Question: I manually created a memory leak, but the Debug Memory Graph cannot detect it.
This only happens on the controller, not on the general object type.
Any one konw why?

This is the code I used
'''
import UIKit
class ViewController: UIViewController {
override func touchesBegan(_ touches: Set<UITouch>, with event: UIEvent?) {
present(Demo(), animated: true, completion: nil)
}
}
class Demo : UIViewController {
var obj:Demo?
override func viewDidLoad() {
super.viewDidLoad()
view.backgroundColor = .systemTeal
obj = self
}
override func touchesBegan(_ touches: Set<UITouch>, with event: UIEvent?) {
dismiss(animated: true, completion: nil)
}
}
'''
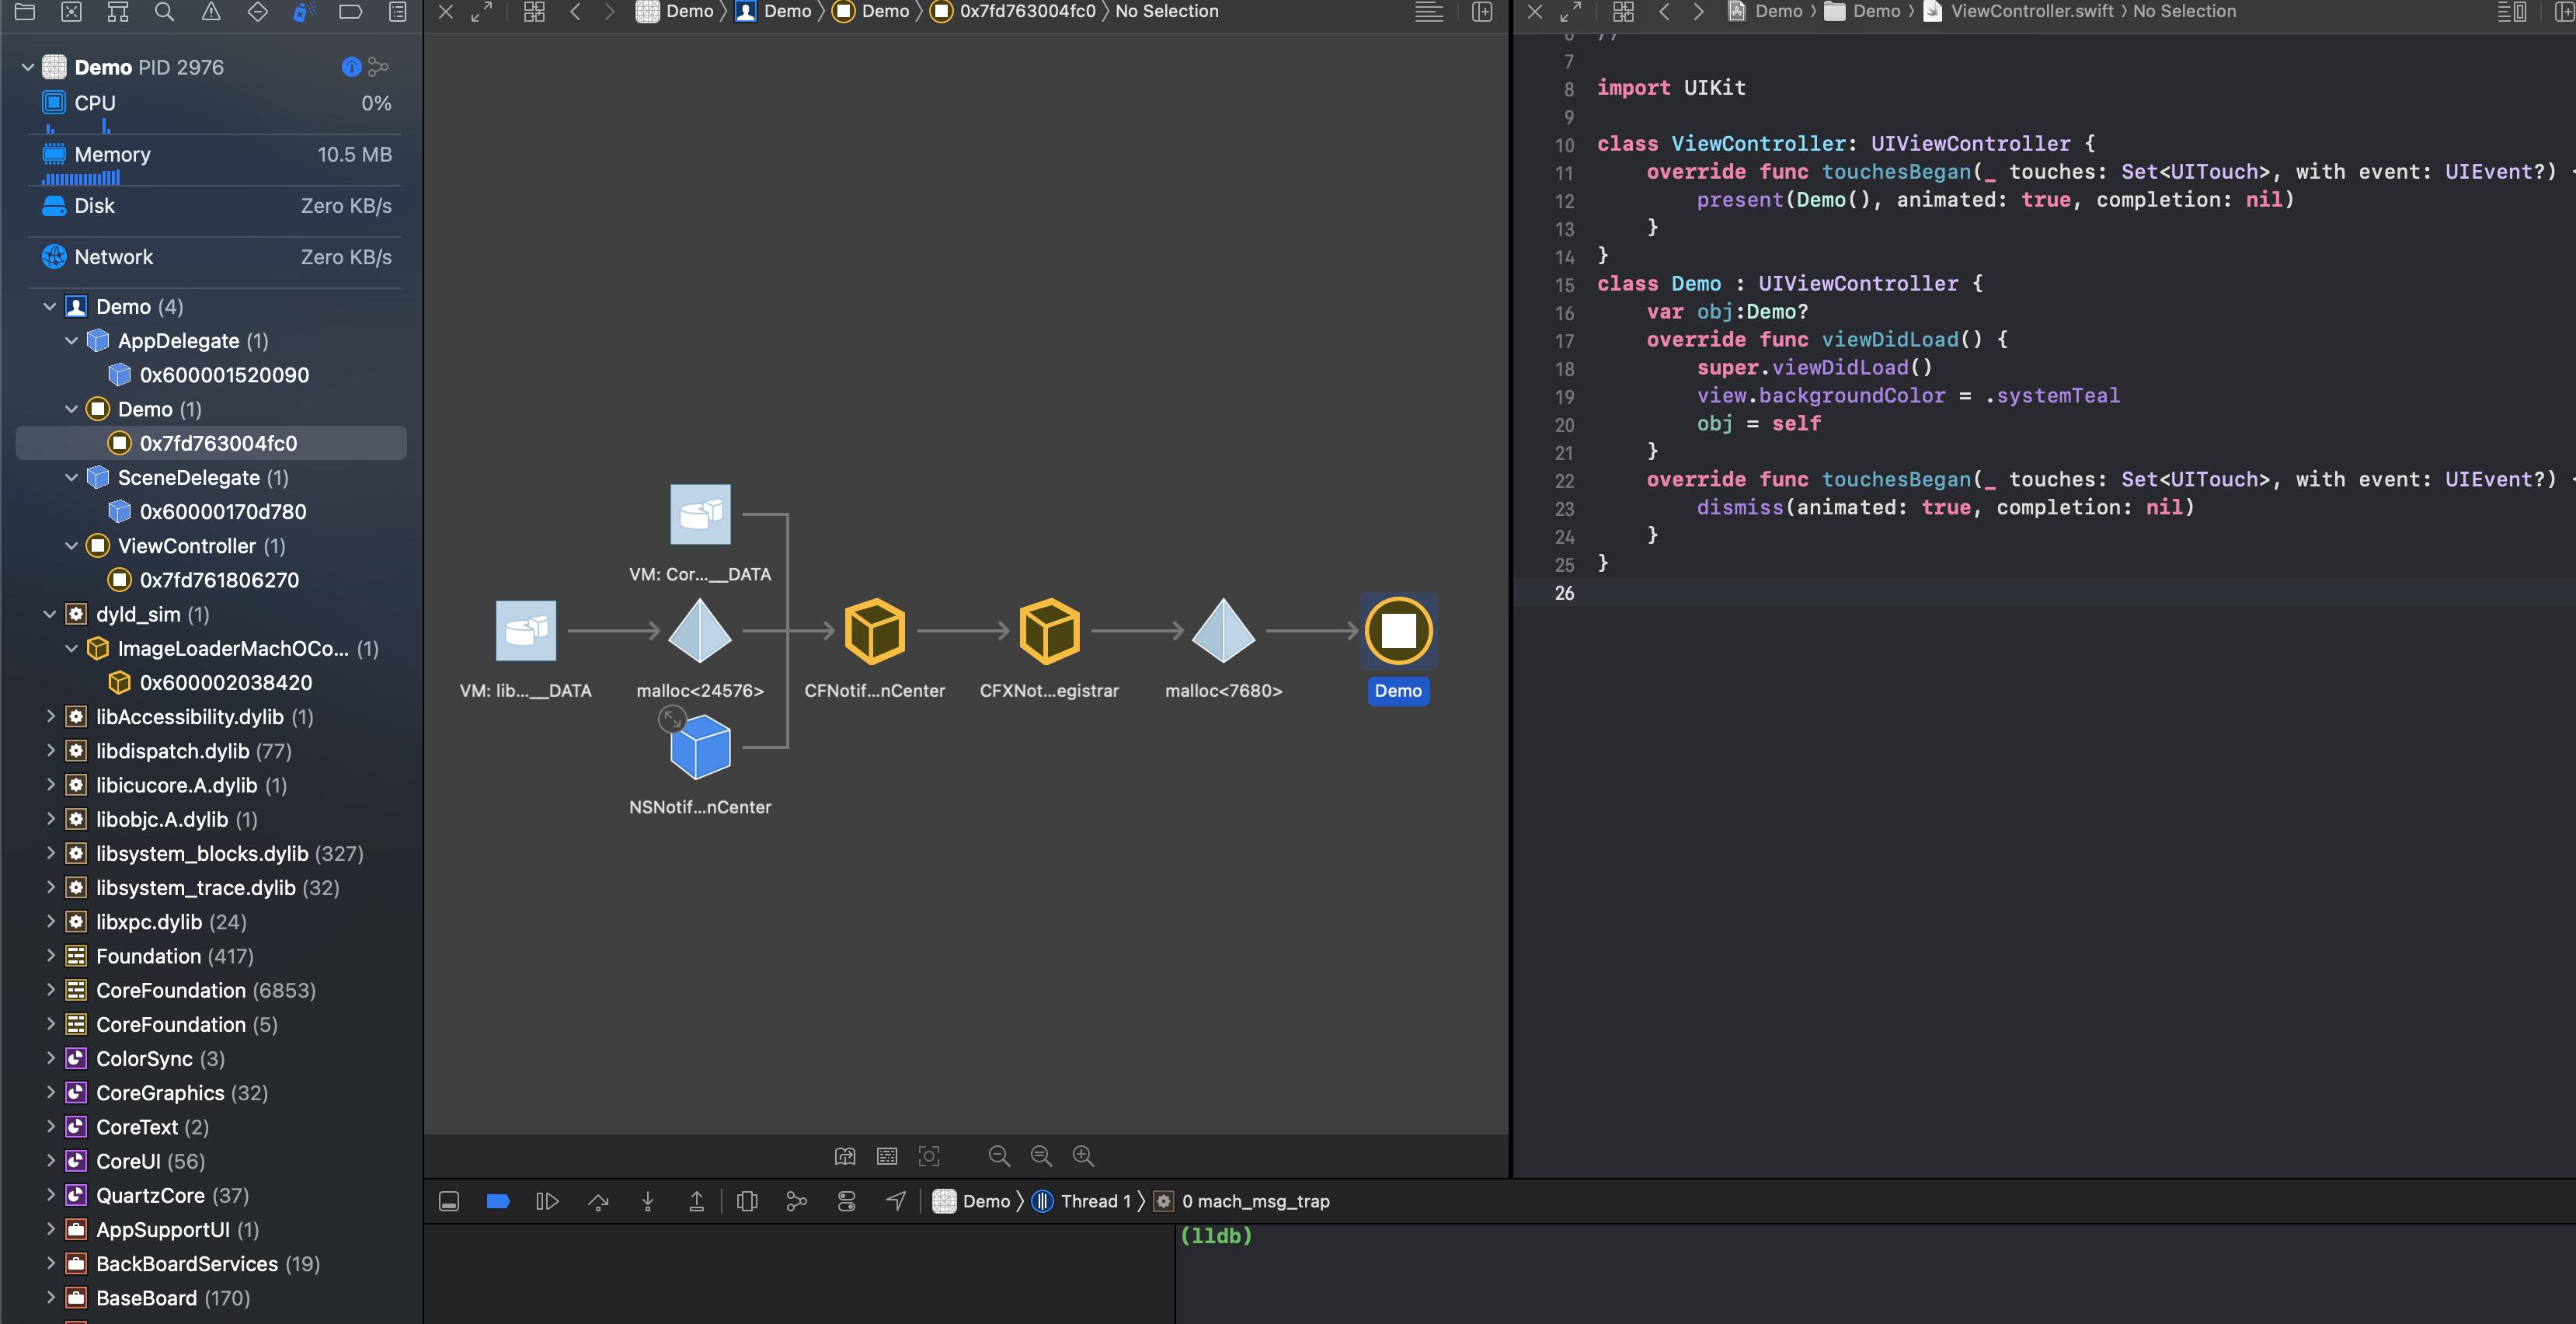
Answer: It's look like that UIViewController begin observation of UIApplicationSuspendedNotification.
There is 2 method to begin of observations:
1. addObserver(_:selector:name:object:)
2. addObserver(forName:object:queue:using:) Both keep weak reference to our Demo view controller. Demo vc is addObserver through first method. It's seems that apple didn't consider as memory leaks object's that observing NotificationCenter.
I get this information through follow debugging steps:
1.
After opening debugger with enabled with enabled in project scheme i find out references.
<URL>
2.
Then i look at Backtrace and find out that there is a calls to .
<URL>
1. Im added sybmolic breakpoint with method name [NSNotificationCenter addObserver:selector:name:object:] and printed all argument $arg1 $arg2 $arg3 $arg4 $arg5 $arg6 and find the name of observation.
2. Using the address of NotificationCenter and and adress of my ViewController, i'm deleted the observation through [ NotificationCenterAdress removeObserver:ViewControllerAdress] and reopened memory debugger. And debugger treats viewController as memory leak. (there is 12 instances on screenshot because i taped on background multiple times).